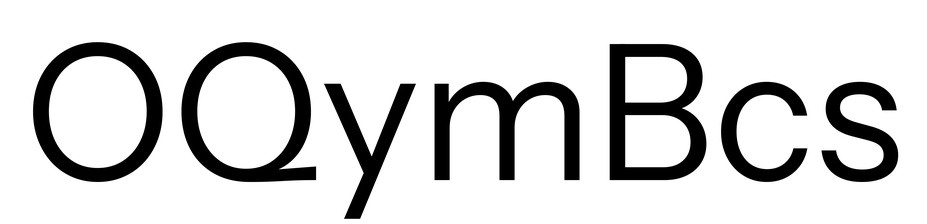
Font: InstrumentSans_Regular